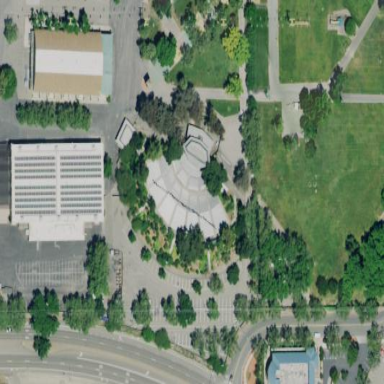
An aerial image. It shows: Theatre.